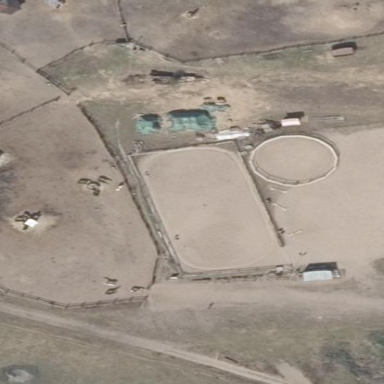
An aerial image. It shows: Equestrian pitch for leisure land use.